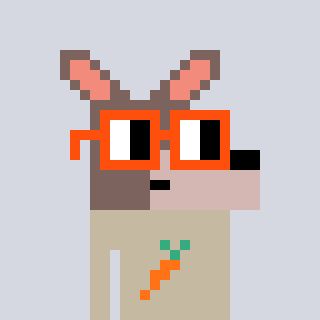
a pixel art character with square orange glasses, a kangaroo-shaped head and a bege-colored body on a cool background